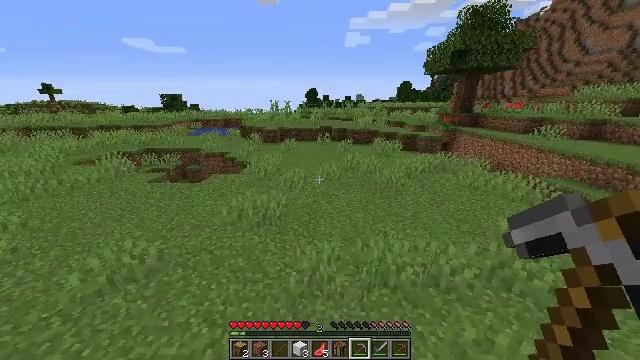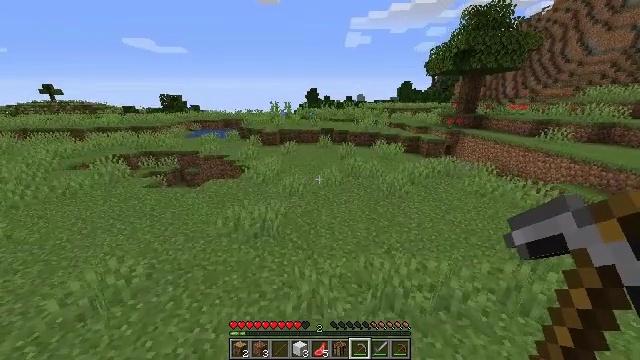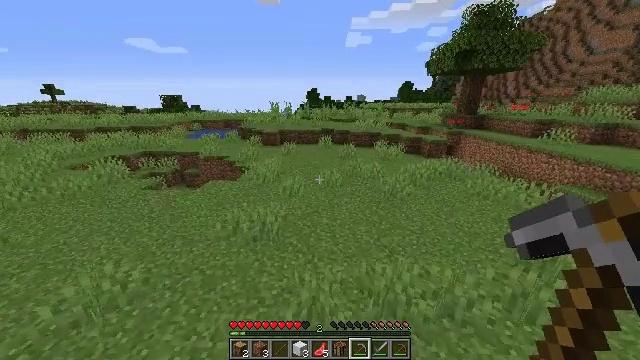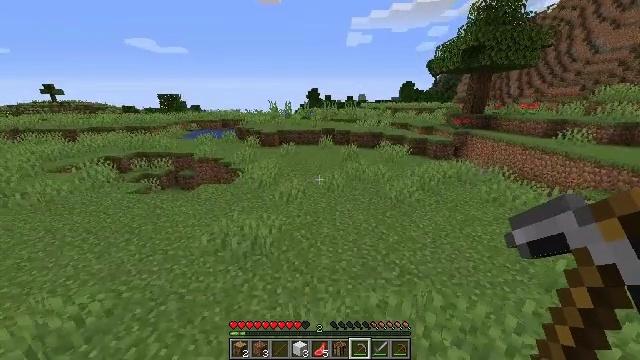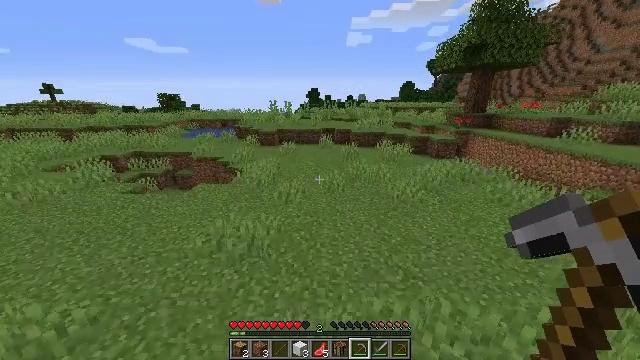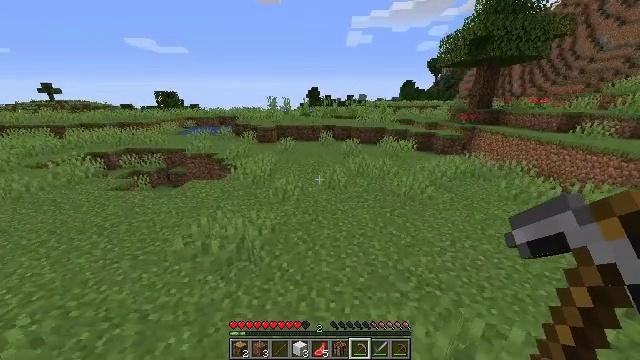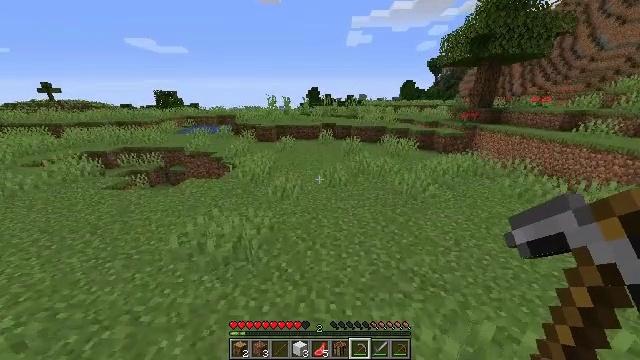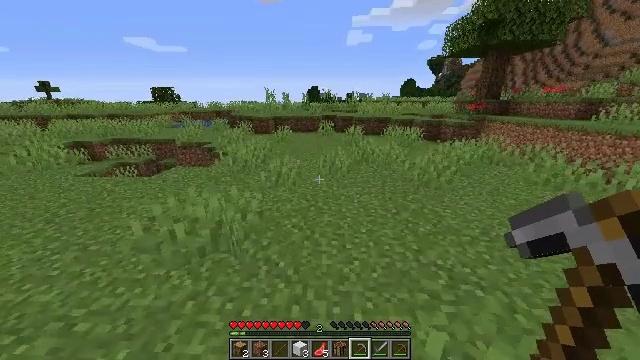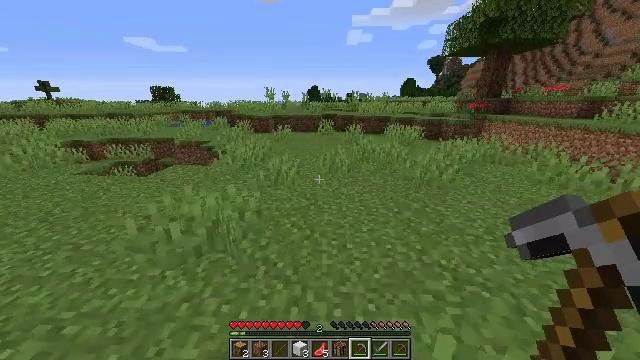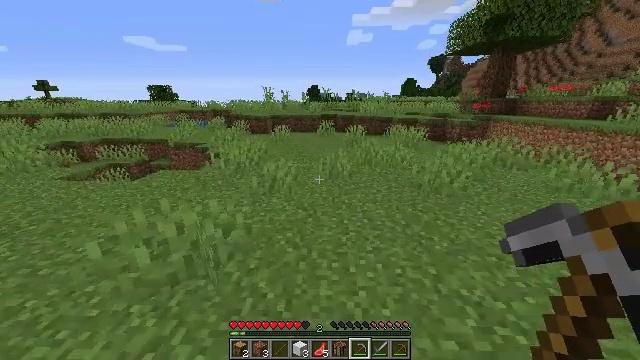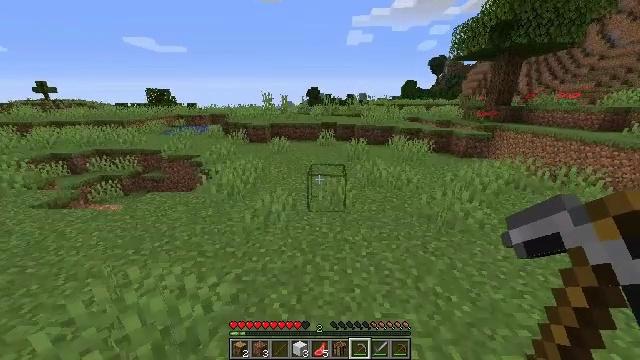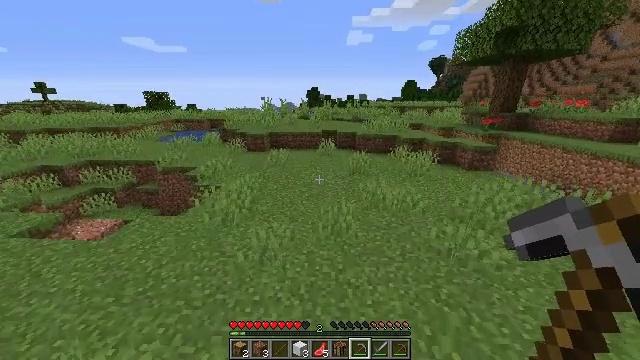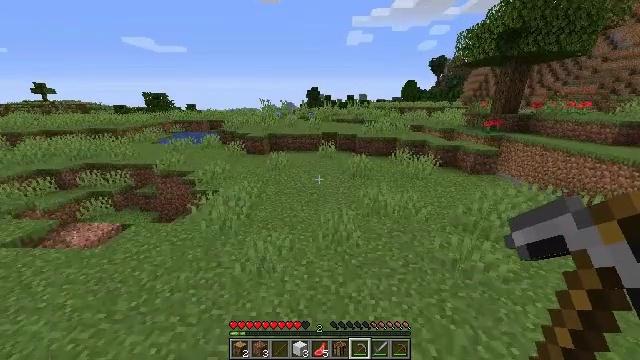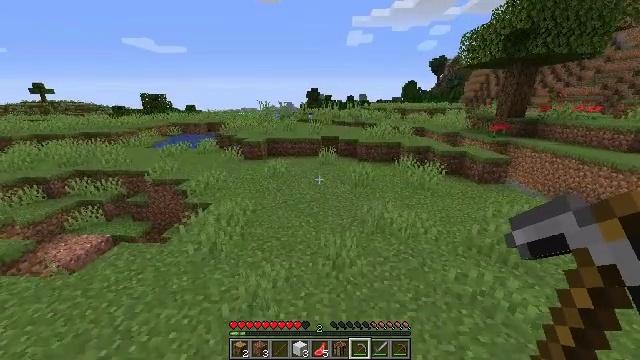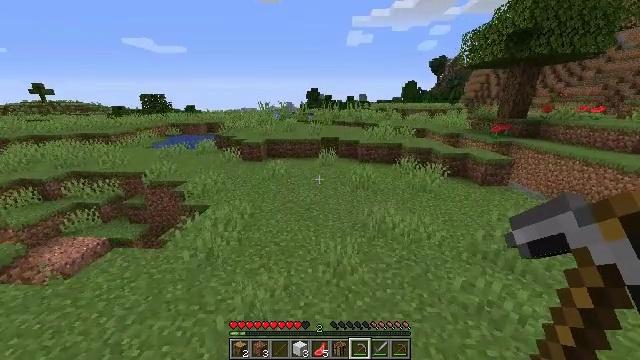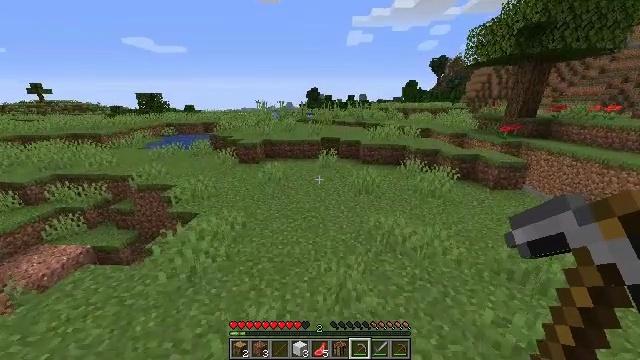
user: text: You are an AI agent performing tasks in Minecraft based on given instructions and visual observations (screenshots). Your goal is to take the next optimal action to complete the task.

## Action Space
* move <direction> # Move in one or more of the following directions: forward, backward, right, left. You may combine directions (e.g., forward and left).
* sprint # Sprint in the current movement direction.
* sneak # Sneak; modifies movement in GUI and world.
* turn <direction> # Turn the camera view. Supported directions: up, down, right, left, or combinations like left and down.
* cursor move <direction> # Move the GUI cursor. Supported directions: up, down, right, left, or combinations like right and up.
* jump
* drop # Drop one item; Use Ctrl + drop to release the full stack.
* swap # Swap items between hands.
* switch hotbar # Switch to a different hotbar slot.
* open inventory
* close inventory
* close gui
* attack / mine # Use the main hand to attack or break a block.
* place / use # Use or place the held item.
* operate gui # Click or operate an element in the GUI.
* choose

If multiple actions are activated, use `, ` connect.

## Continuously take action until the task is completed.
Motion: motion action
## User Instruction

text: Collect tall grass by breaking it.
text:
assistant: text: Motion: move forward, jump
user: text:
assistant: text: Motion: move forward, jump
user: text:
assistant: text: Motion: move forward, jump
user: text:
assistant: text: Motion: move forward, jump
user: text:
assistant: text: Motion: move forward, jump
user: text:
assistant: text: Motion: move forward, jump
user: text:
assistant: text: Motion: move forward, jump
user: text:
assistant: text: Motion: move forward, jump
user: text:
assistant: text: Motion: move forward, jump
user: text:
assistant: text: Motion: move forward, jump
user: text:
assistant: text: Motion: move forward, jump
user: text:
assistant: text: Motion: move forward, jump
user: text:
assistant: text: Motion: move forward, jump
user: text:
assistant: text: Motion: move forward, jump
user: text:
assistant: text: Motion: move forward, jump
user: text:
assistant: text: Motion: move forward, jump
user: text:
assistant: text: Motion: move forward, jump
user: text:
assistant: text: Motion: move forward, jump
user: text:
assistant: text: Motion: move forward, jump
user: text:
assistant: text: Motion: move forward, jump
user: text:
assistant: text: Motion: move forward, jump
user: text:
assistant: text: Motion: move forward, jump
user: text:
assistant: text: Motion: move forward, jump
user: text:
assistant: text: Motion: move forward, jump
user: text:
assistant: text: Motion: move forward, jump
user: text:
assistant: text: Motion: move forward, jump
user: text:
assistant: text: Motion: move forward, jump
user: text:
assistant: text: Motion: move forward, jump
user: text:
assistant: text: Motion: move forward
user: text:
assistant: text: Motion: move forward